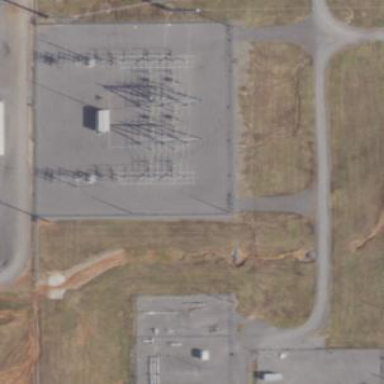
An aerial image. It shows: Transmission level substation.